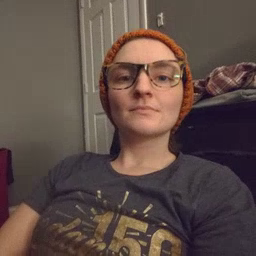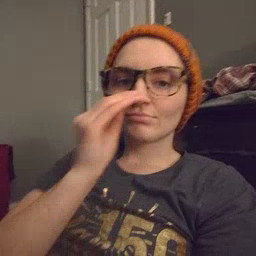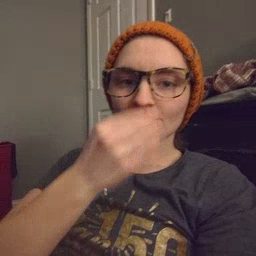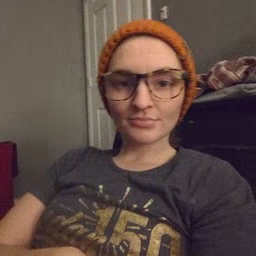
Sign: flower